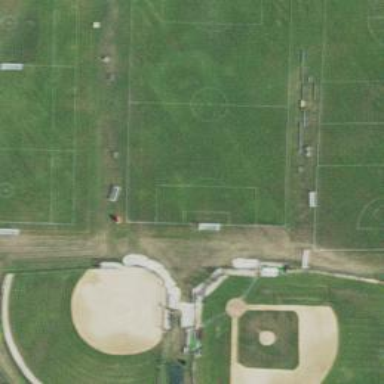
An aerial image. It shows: Soccer pitch for leisure land activities.